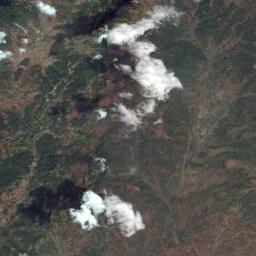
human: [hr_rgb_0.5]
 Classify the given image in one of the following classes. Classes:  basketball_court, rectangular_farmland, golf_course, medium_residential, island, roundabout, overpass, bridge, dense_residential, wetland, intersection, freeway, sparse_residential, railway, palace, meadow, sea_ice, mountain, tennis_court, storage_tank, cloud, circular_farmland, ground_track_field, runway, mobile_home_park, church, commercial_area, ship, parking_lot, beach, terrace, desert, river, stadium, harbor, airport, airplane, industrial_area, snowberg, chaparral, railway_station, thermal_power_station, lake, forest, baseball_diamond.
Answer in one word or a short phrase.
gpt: cloud